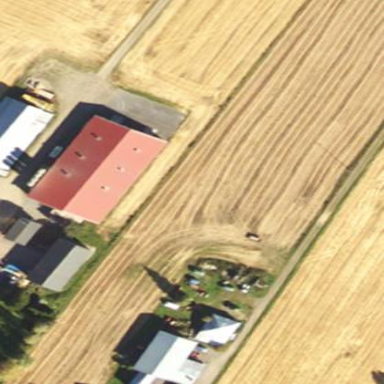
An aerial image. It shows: Farm auxiliary building.